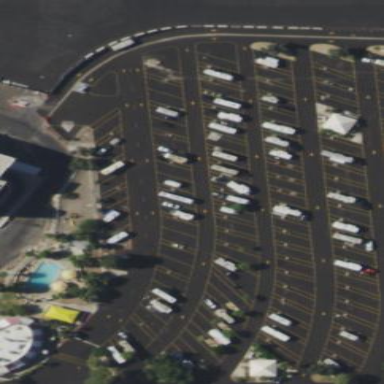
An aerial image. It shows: Caravan site for tourism.